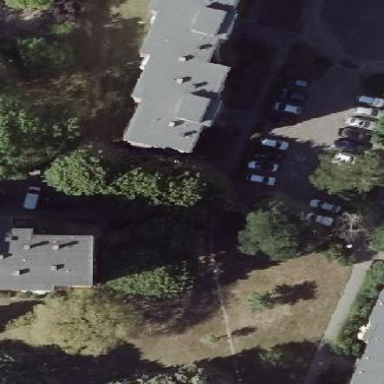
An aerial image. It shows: Building with apartments and flat roof.